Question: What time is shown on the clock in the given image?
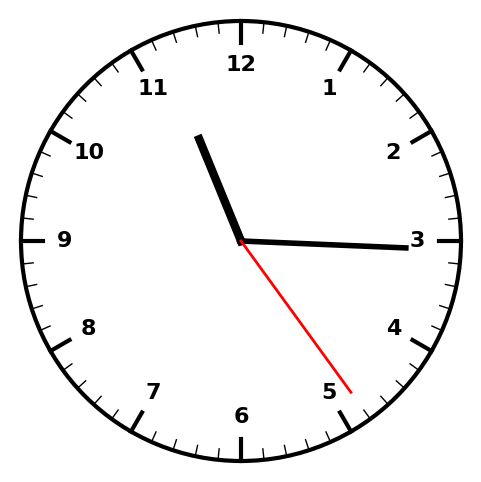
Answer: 11:15:24